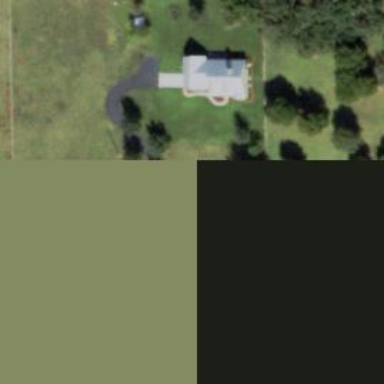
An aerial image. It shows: Driveway.